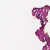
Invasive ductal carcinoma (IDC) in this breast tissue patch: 0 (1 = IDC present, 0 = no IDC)